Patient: sex F, age 66
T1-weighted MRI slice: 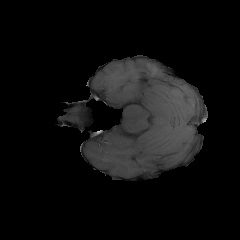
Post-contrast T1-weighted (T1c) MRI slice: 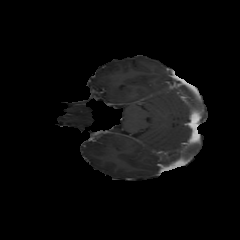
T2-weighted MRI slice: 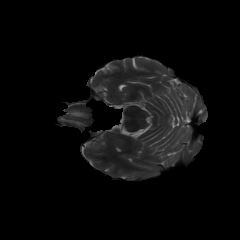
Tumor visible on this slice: no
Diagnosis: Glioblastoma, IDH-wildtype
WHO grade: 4